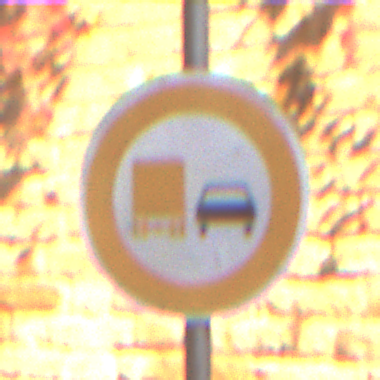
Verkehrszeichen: UeberholverbotKraftfahrzeuge
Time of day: MorningAfternoon
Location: Outdoor (Urban)
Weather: Clear
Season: NotSpecified
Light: Natural